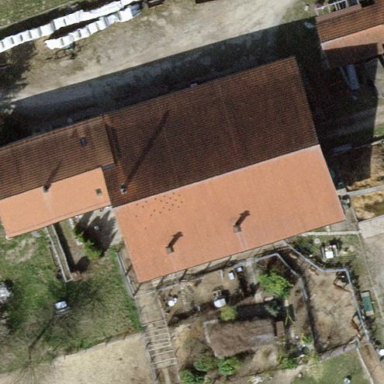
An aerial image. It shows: Farmyard area.